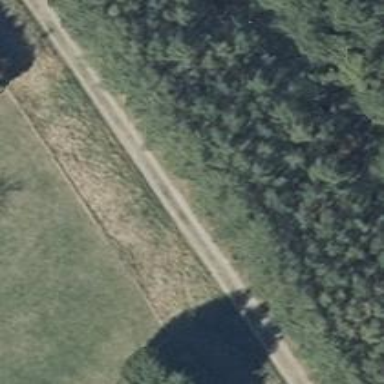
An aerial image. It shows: Track with ground surface of grade 4.